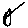
Label: sun